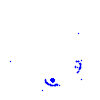
Particle: pion